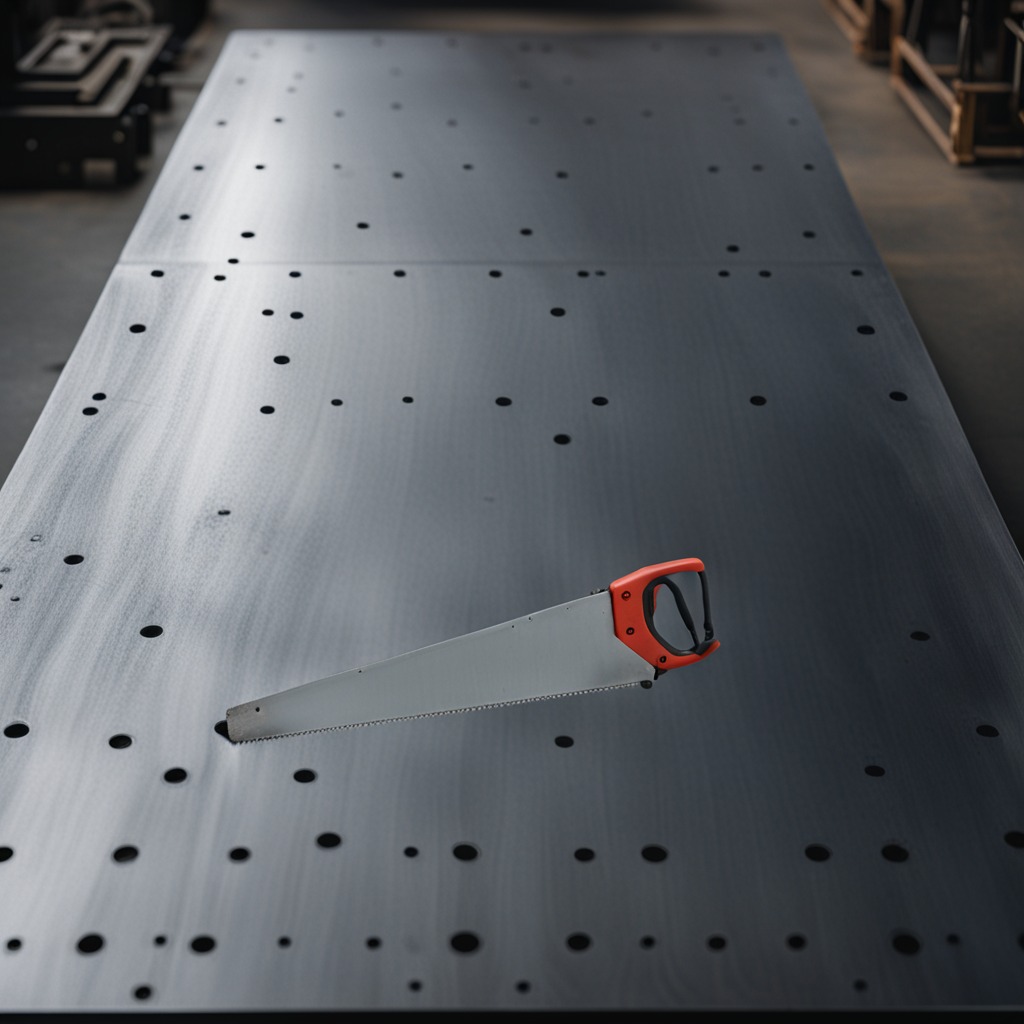
A handheld metal saw is lying on the cold steel table in a mining workshop.